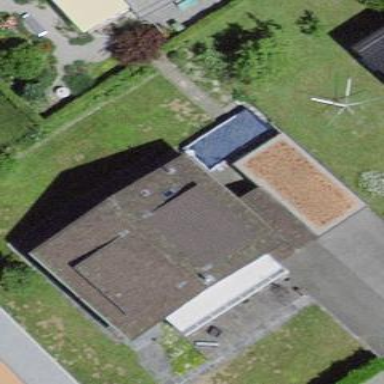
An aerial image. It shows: Garage with flat roof.